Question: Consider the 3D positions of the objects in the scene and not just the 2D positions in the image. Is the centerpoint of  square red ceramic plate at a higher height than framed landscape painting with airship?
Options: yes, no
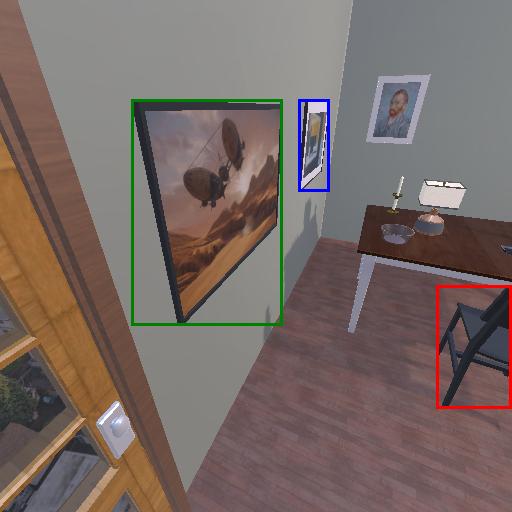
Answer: yes